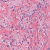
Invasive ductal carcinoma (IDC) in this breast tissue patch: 1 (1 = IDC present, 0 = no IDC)